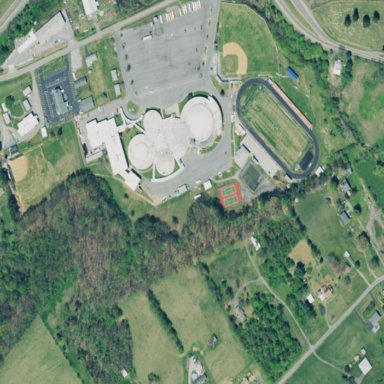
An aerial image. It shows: School.